Field crop: maize
Growth stage: 2
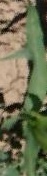
Species: maize